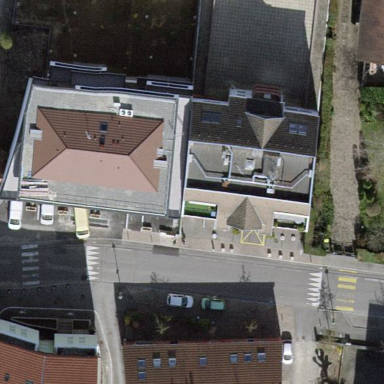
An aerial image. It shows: The image shows part of apartment building.